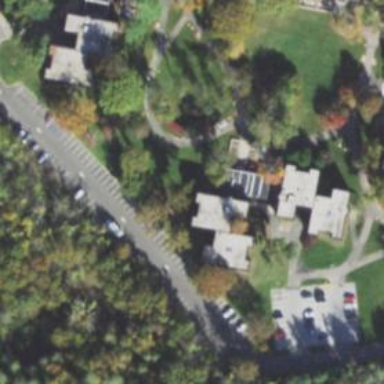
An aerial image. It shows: Dormitory building.